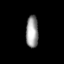
Tissue: lung
Cell type: Fibroblasts
Senescence score: 0.5479
Nuclear area (px): 385
Mean DAPI intensity: 153.826